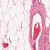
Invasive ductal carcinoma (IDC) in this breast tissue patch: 0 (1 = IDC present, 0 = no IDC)